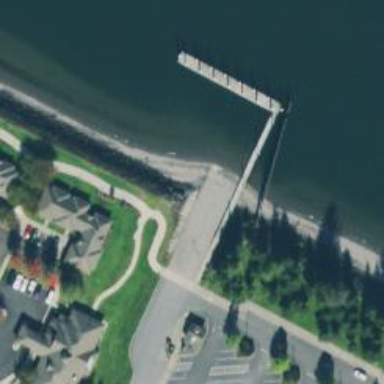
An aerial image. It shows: Breakwater structure.